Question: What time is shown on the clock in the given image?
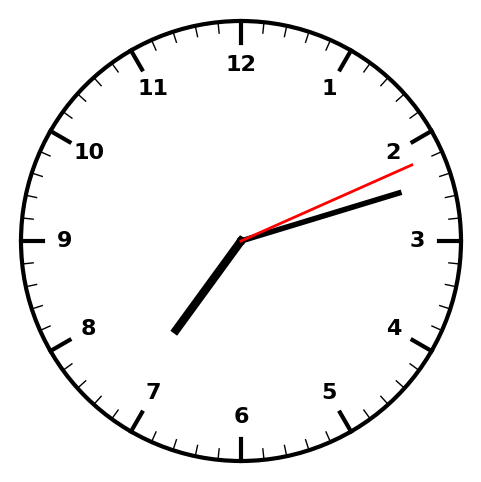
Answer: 07:12:11